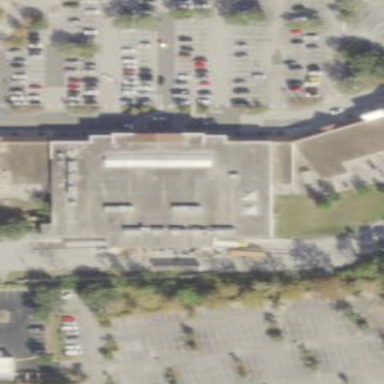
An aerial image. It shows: Supermarket located in building.